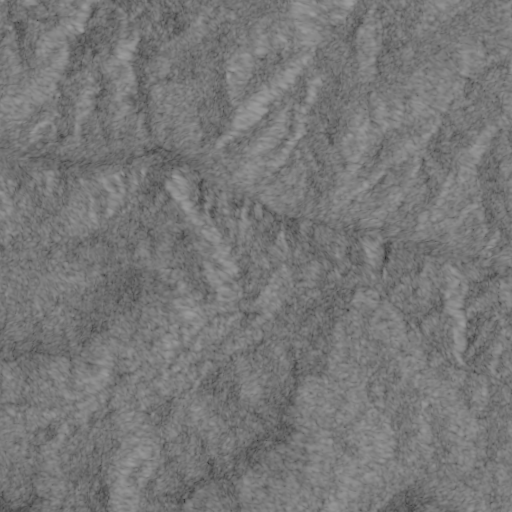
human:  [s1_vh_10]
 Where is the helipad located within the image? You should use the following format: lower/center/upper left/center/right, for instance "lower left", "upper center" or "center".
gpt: The helipad is located in the lower right of the image.
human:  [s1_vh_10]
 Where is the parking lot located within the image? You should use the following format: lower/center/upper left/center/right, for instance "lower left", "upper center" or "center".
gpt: The parking lot is located in the lower right of the image.
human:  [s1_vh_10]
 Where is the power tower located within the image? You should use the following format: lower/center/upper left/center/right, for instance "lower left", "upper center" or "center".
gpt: The power tower is located in the lower of the image.
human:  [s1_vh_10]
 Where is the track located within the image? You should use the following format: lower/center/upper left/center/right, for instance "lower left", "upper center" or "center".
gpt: There is no track in the image.

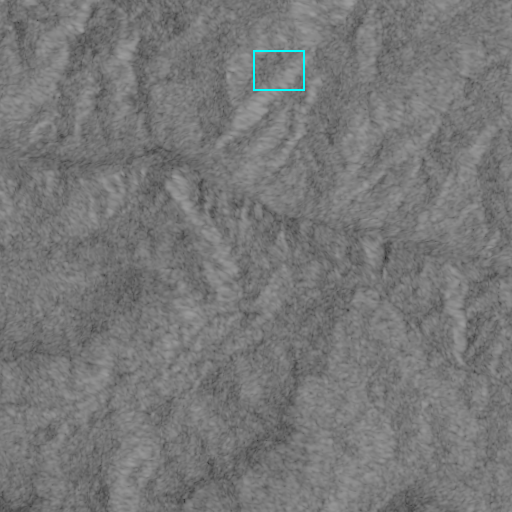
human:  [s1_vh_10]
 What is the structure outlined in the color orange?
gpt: There is no orange outline.
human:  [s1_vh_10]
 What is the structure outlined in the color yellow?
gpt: There is no structure outlined in yellow.